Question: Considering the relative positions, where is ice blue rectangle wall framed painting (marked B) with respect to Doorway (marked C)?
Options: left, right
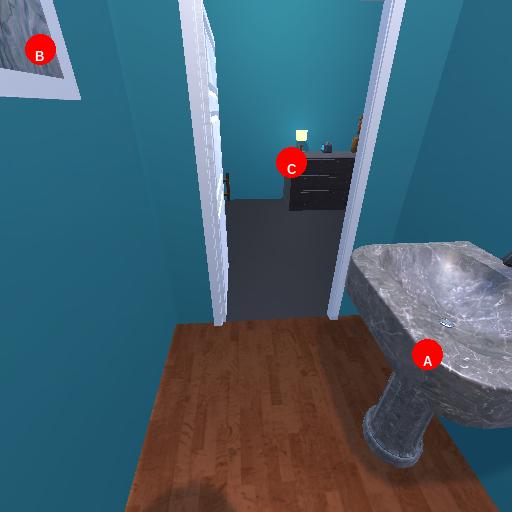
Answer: left